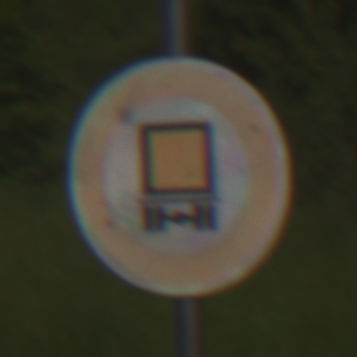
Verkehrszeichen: VerbotKennzeichnungspflichtigeKraftfahrzeugeGefaehrlicheGueter
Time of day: Midday
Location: Outdoor (RoadRail)
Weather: PartlyCloudy
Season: NotSpecified
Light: Natural